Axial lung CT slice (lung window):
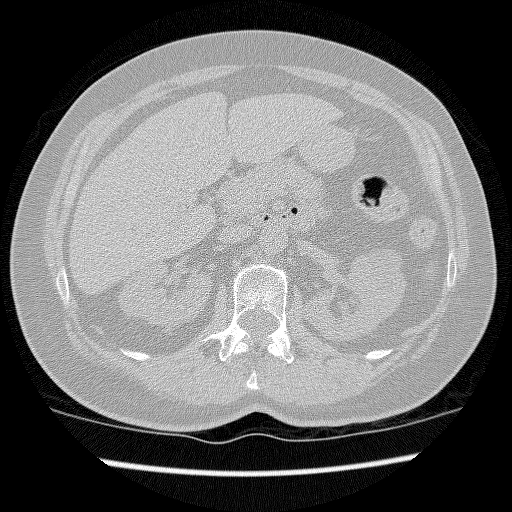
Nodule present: no